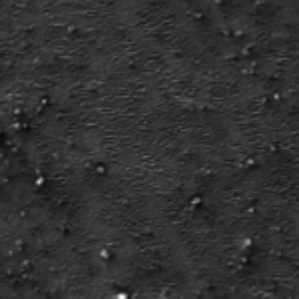
Label: frost